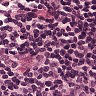
Metastatic tissue present: no